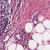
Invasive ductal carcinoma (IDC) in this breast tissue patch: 0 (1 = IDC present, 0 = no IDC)